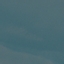
Label: SeaLake